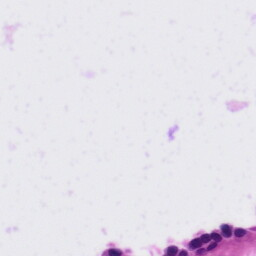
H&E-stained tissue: Tonsil